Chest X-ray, AP view. Patient: 46 years old, sex F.
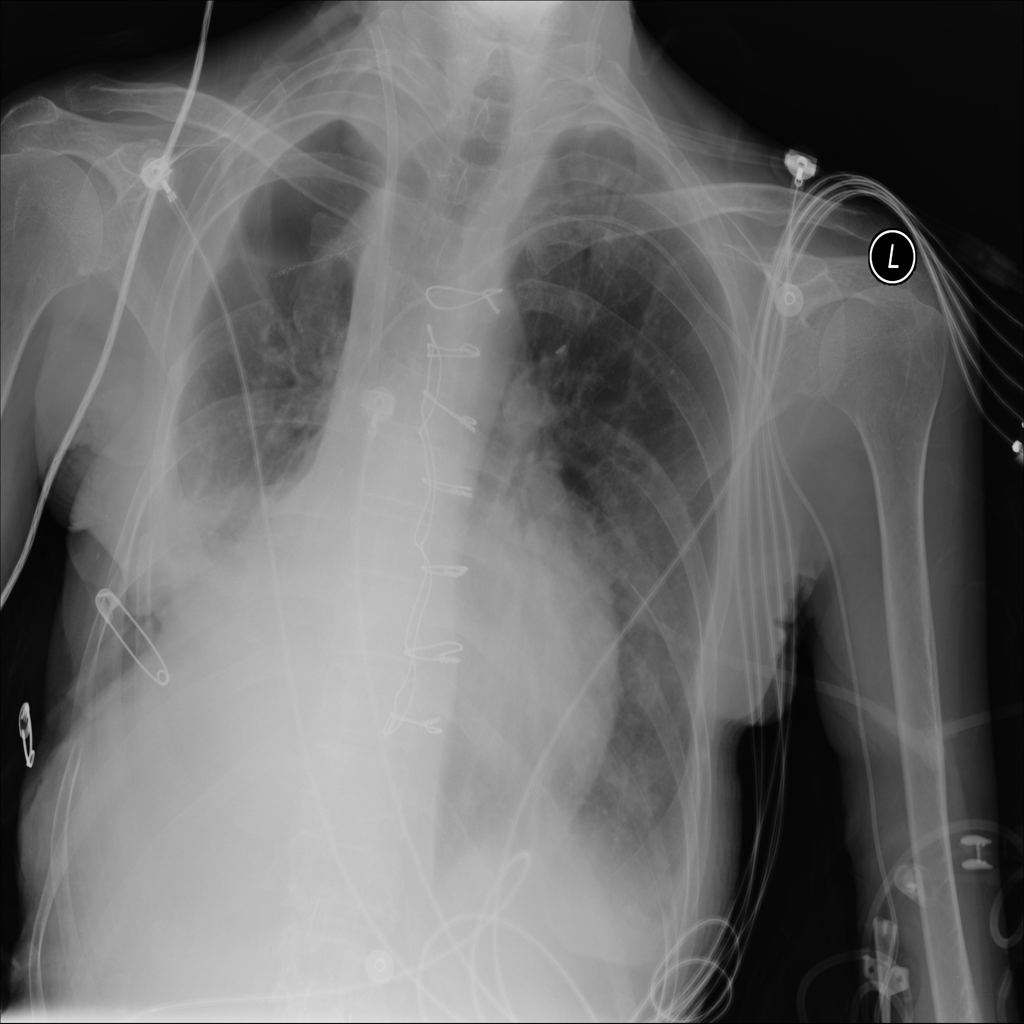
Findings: Effusion, Infiltration, Pneumothorax